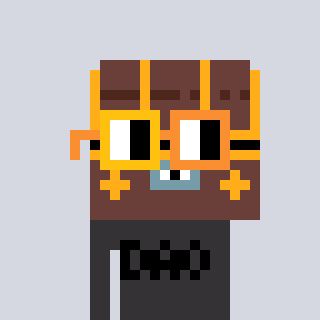
a pixel art character with square yellow and orange glasses, a treasure chest-shaped head and a grayscale-colored body on a cool background